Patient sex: F
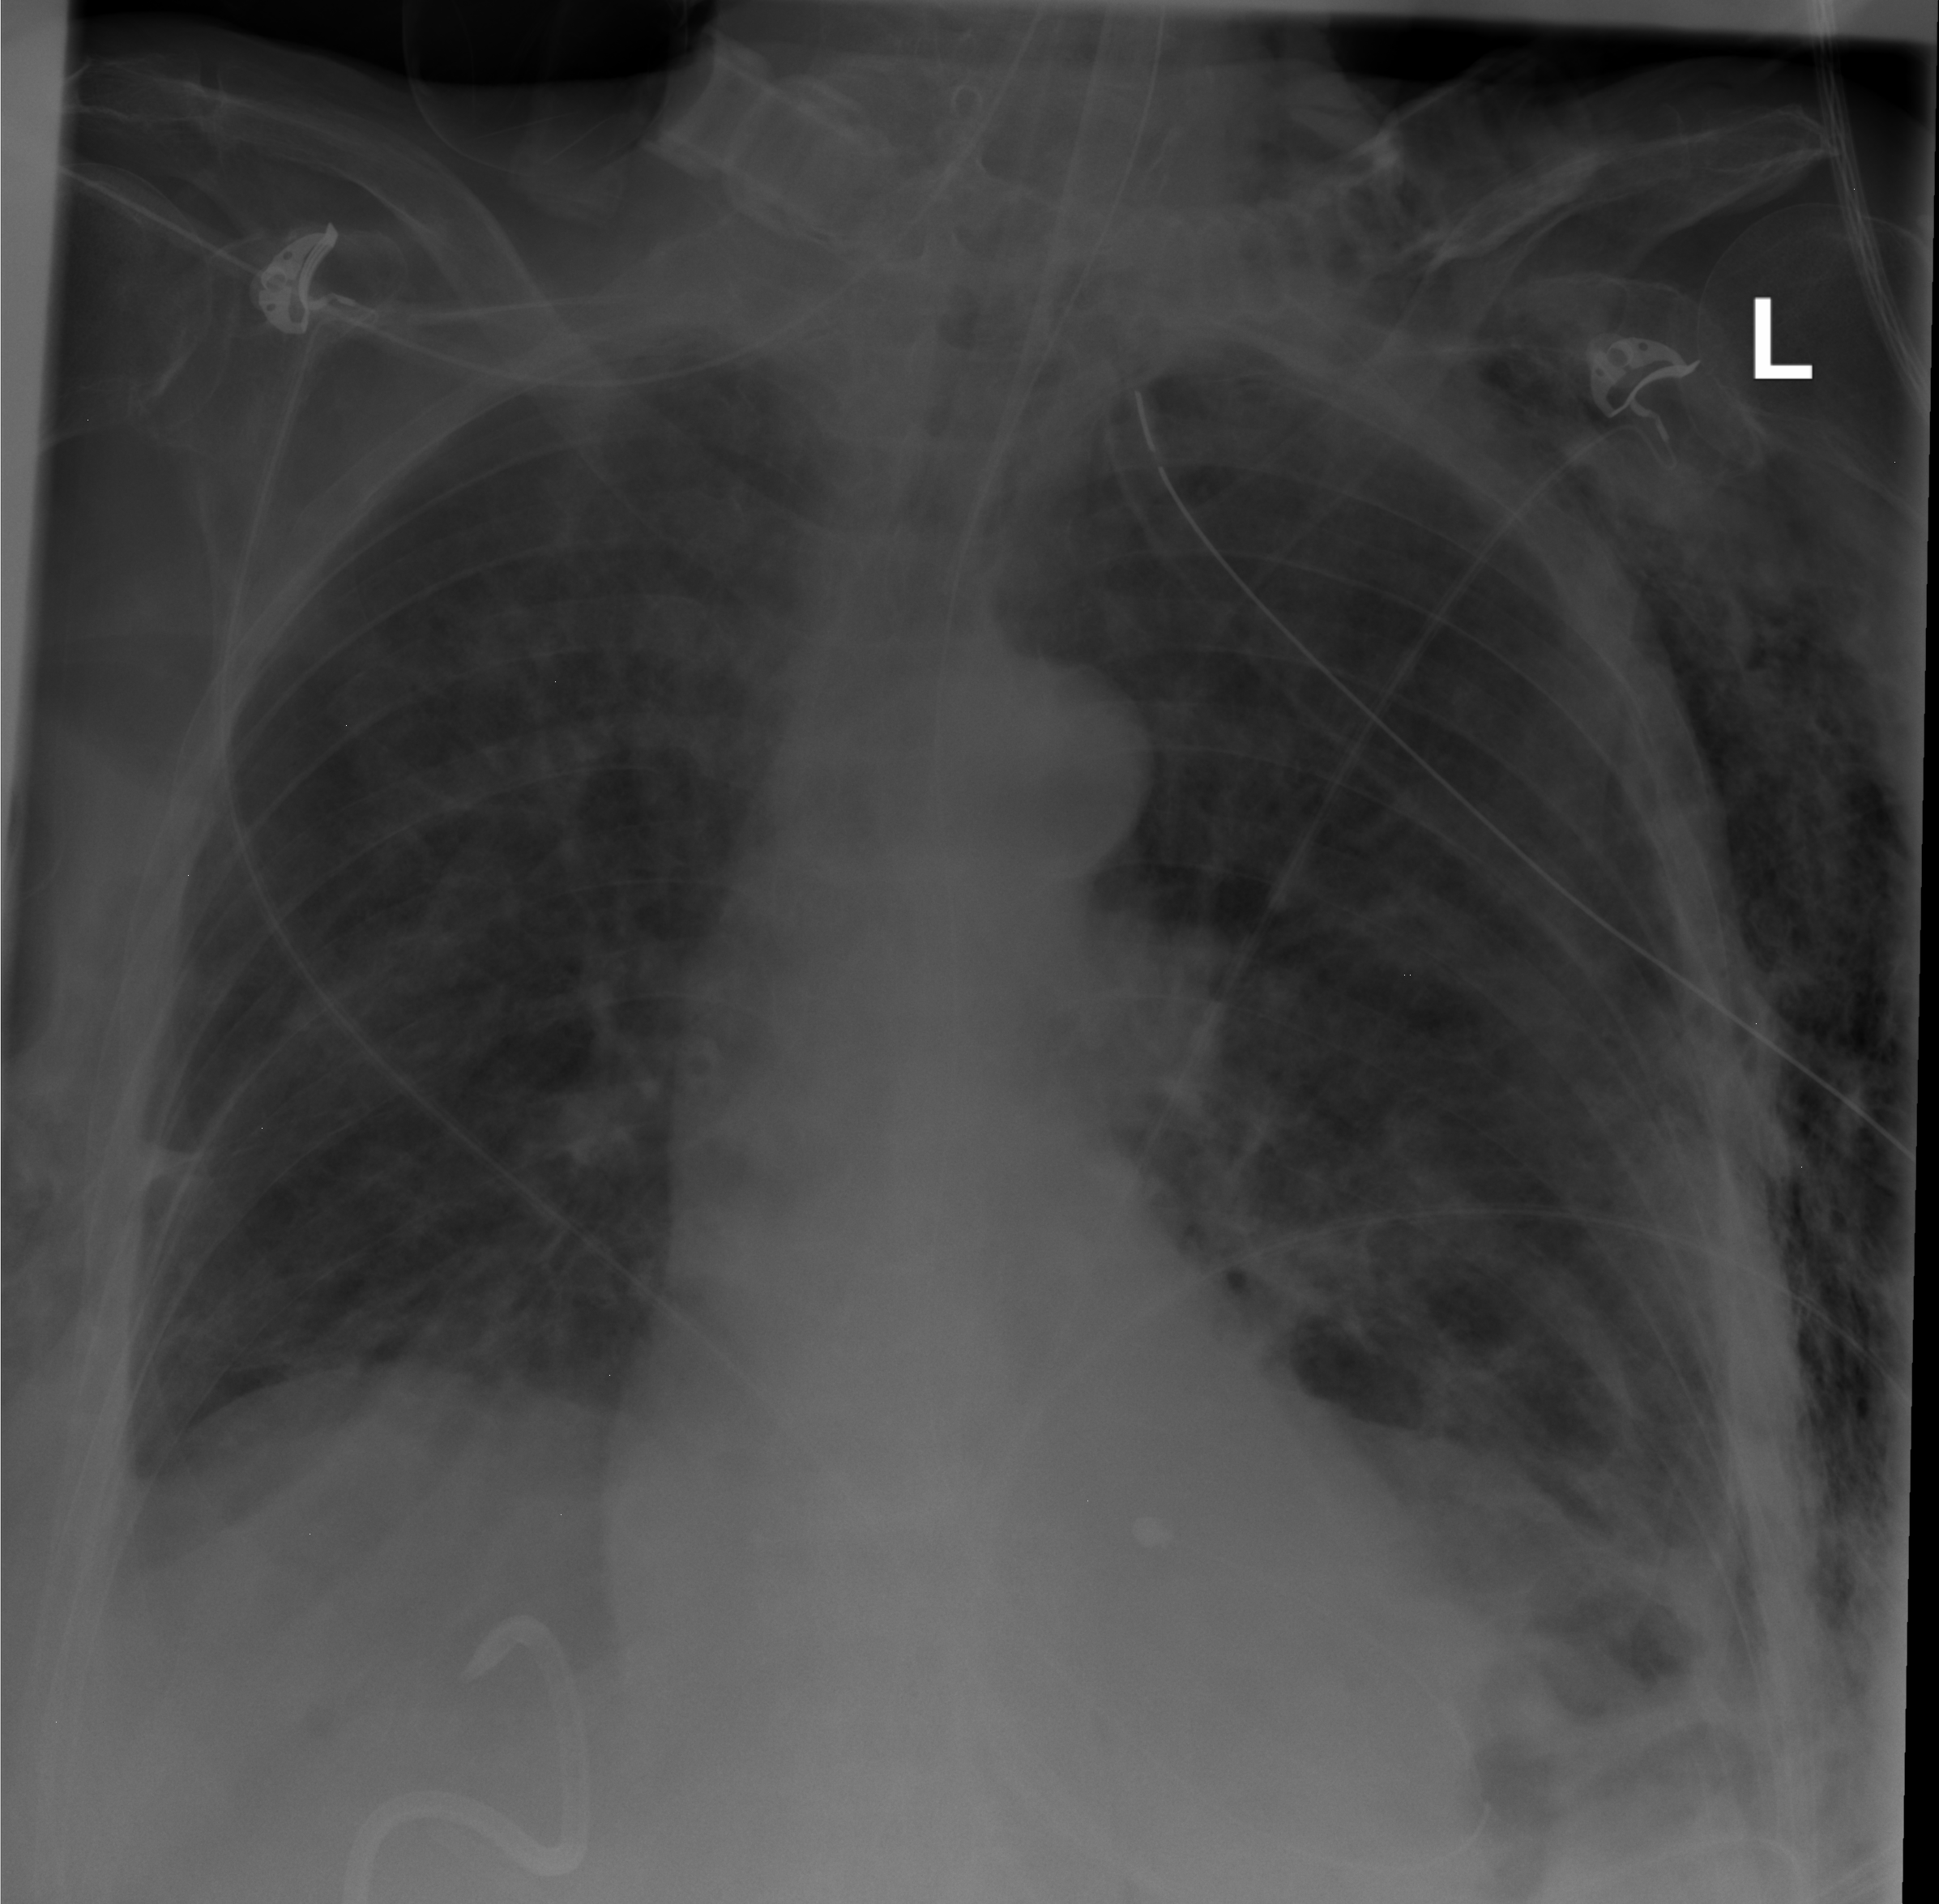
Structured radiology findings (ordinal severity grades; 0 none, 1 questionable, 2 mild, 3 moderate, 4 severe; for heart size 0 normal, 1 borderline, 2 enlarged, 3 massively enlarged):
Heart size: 0
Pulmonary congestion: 2
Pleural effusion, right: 0
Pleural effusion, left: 0
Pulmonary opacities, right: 3
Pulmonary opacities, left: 3
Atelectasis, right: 2
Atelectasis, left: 2